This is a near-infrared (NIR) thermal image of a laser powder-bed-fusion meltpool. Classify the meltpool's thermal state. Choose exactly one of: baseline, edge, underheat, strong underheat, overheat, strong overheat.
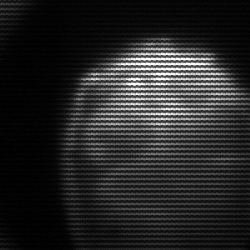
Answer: edge